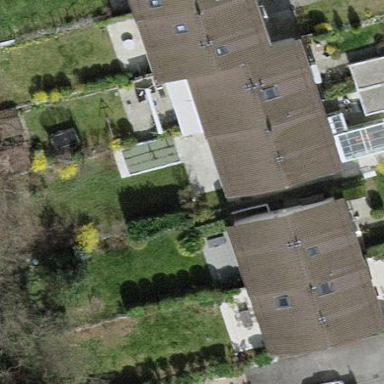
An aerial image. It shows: Garden surrounded by fence.